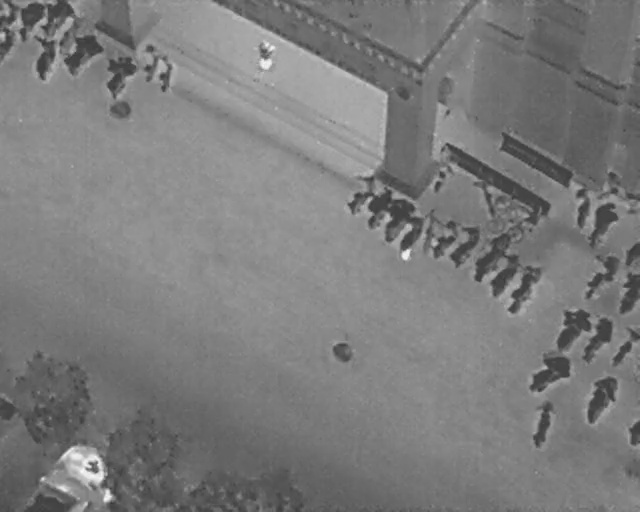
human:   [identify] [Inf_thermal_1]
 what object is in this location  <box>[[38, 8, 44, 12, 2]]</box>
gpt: <ref>1 large person at the top</ref>

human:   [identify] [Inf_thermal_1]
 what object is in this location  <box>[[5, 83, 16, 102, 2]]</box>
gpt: <ref>1 large car at the bottom left</ref>

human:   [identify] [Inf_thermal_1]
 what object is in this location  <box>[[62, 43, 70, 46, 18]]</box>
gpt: <ref>1 medium bicycle at the center</ref>